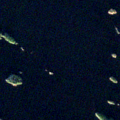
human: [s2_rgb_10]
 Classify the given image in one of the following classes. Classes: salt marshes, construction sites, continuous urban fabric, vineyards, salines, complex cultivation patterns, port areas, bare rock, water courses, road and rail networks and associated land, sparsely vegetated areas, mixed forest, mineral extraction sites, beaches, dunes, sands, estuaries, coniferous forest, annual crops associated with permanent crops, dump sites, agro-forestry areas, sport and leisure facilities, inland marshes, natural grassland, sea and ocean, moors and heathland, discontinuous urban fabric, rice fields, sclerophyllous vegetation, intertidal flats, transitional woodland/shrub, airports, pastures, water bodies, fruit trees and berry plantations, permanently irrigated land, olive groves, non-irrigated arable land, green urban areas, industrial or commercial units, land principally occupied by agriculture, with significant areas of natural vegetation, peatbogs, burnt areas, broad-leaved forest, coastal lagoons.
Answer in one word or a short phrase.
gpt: coniferous forest, water bodies